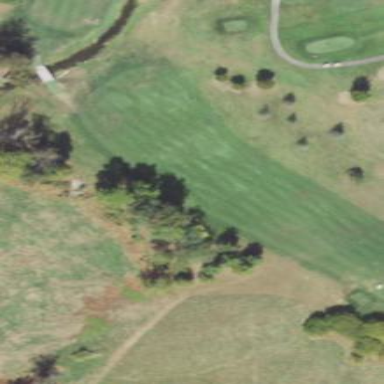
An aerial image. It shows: Golf fairway surrounded by grass.